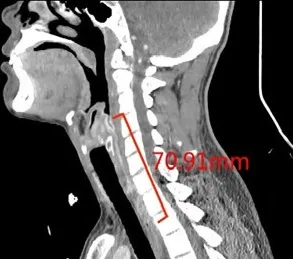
(A, B) Neck-enhanced CT: (sagittal and coronal): The mucosa of the upper esophagus was thickened and enhanced to a length of 71 mm.
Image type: radiology (ct)